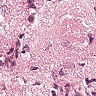
Metastatic tissue present: yes